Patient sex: F
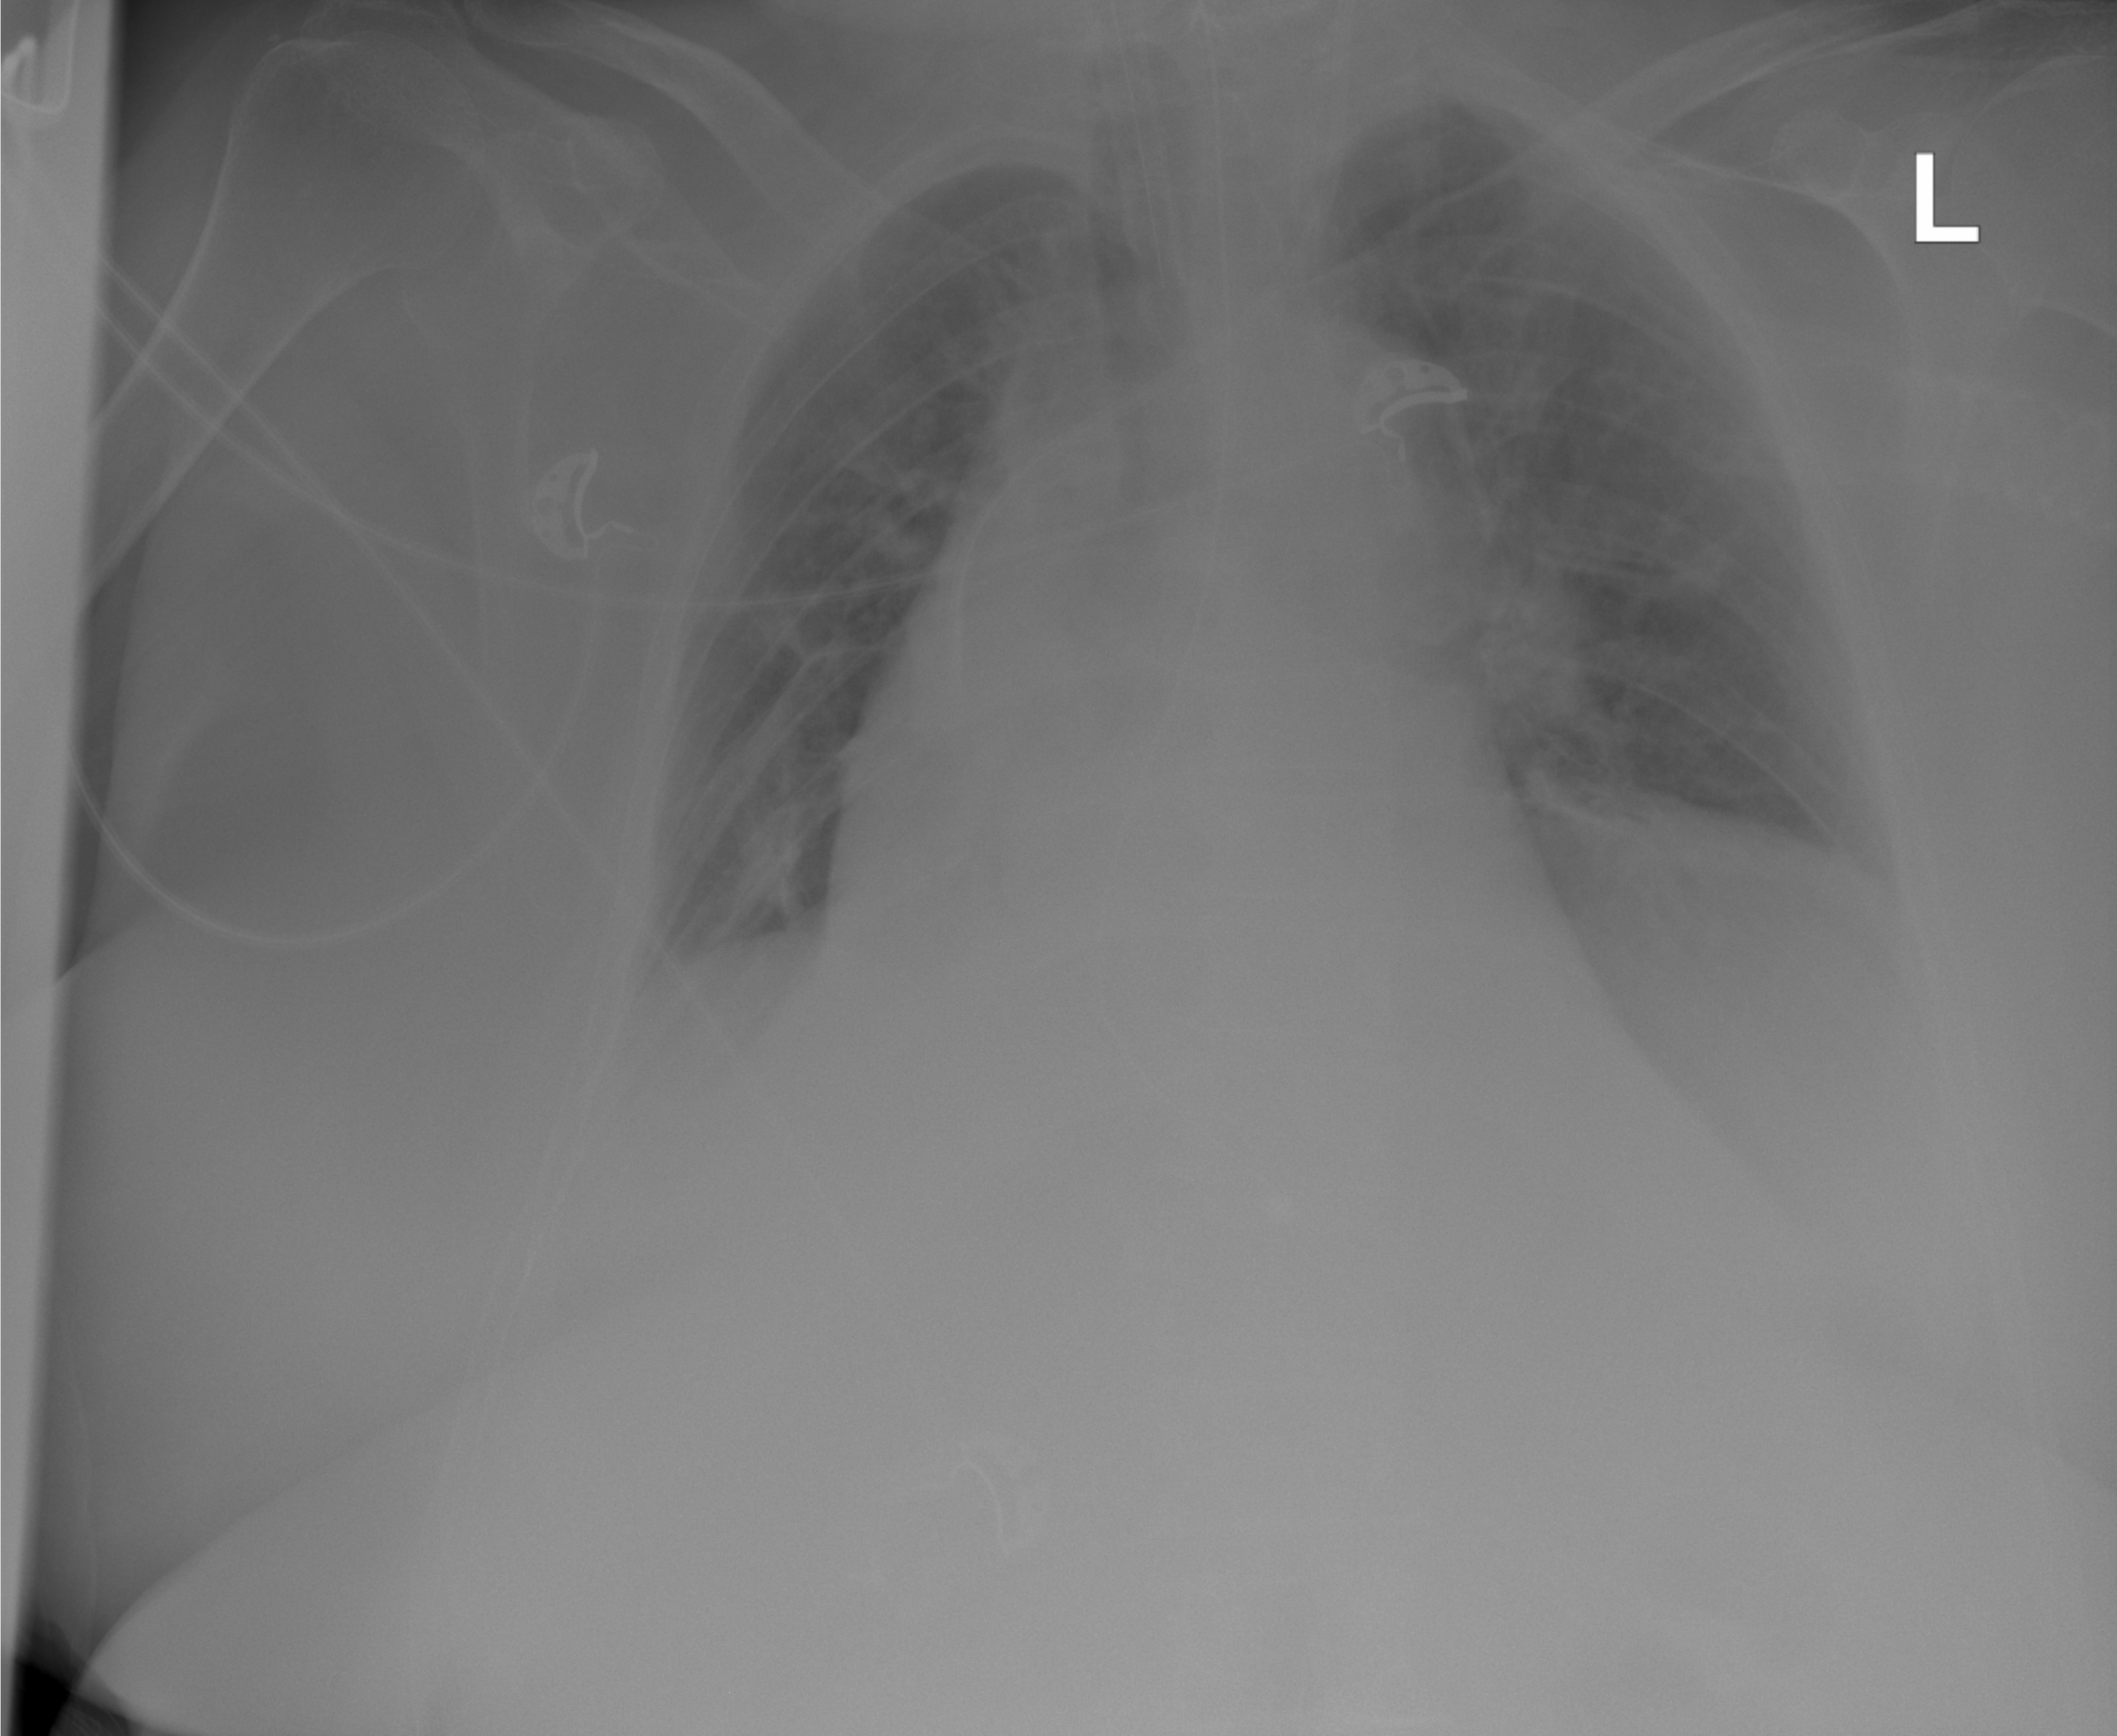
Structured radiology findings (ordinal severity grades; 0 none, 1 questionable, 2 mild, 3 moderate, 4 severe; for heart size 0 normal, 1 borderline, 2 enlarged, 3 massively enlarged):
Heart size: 2
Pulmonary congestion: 1
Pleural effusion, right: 0
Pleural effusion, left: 0
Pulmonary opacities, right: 0
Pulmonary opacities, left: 1
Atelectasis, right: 0
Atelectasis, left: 2